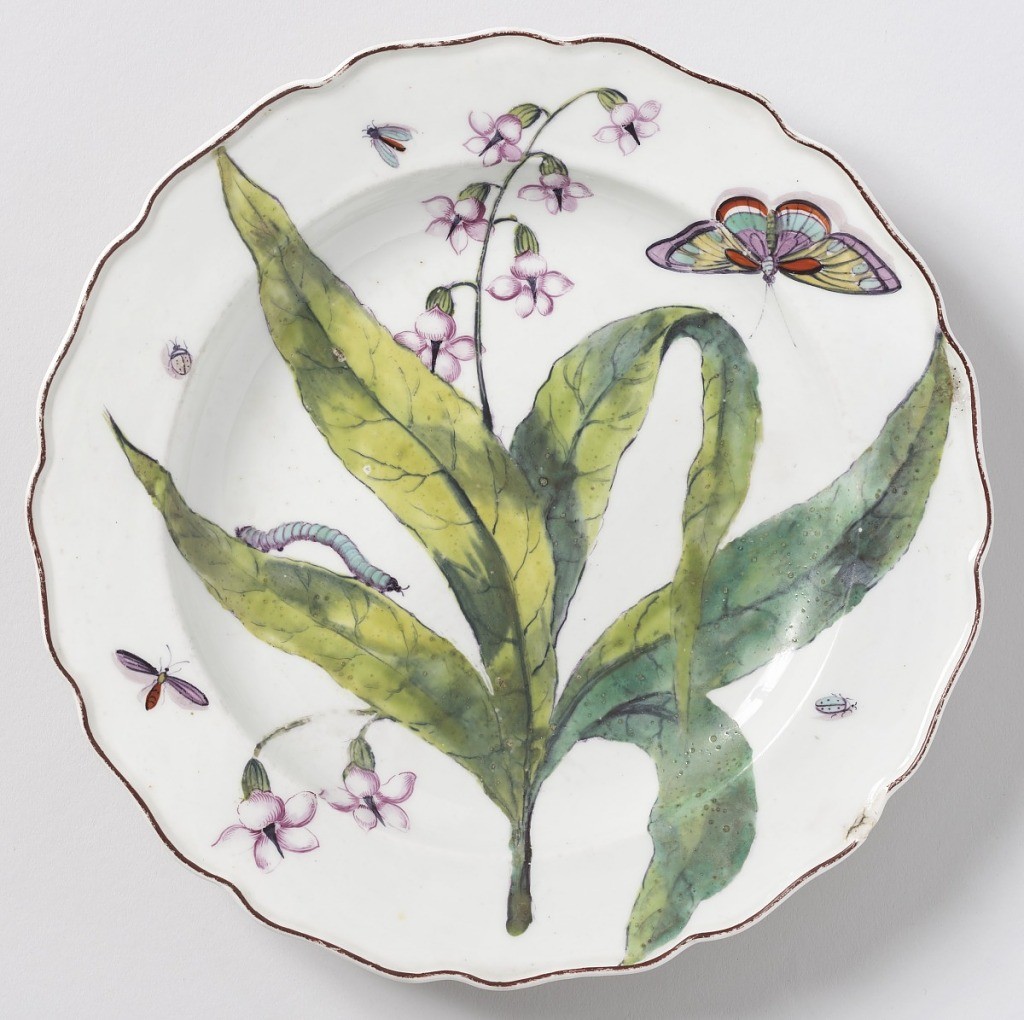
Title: "Hans Sloane" Botanical Plate (One of Twelve)
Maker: Chelsea Porcelain Manufactory, English, 1745 – 1784
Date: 1754–1758
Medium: soft paste porcelain, vitreous enamel
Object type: plate
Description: A plate with a wavy, brown-edged rim. Decoration showing flowering plant and insects.